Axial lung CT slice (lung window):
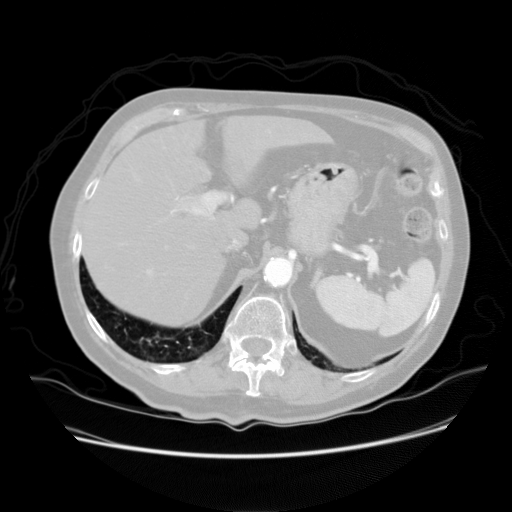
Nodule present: no